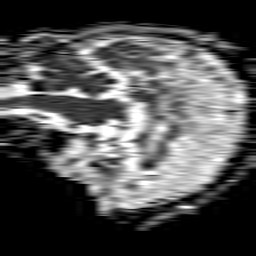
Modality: ADC
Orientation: sagittal
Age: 73
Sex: male
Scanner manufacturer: philips
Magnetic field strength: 1.5 T
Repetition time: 4.6 s
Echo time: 0.08631 s